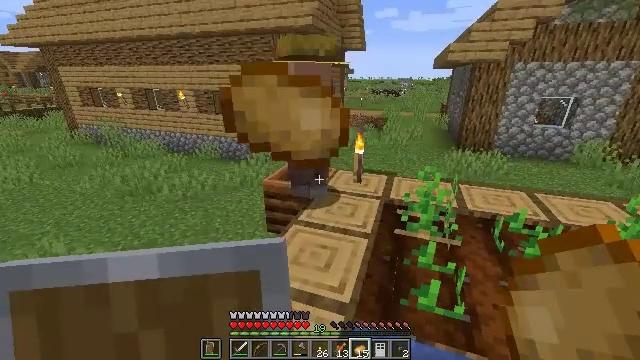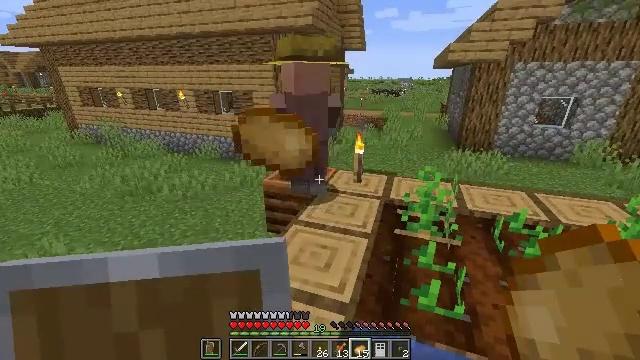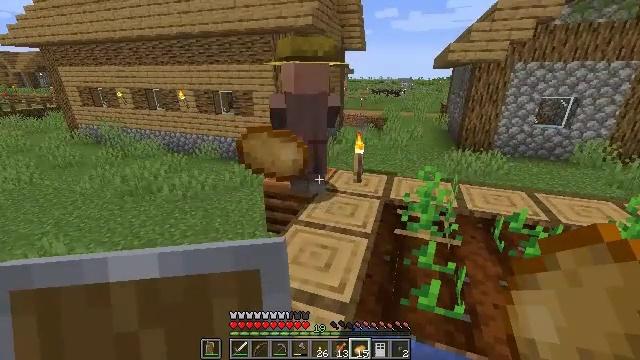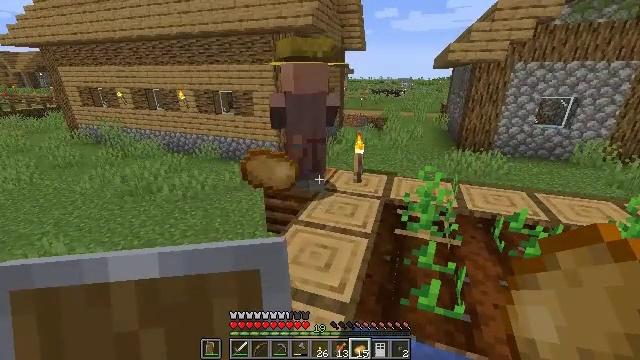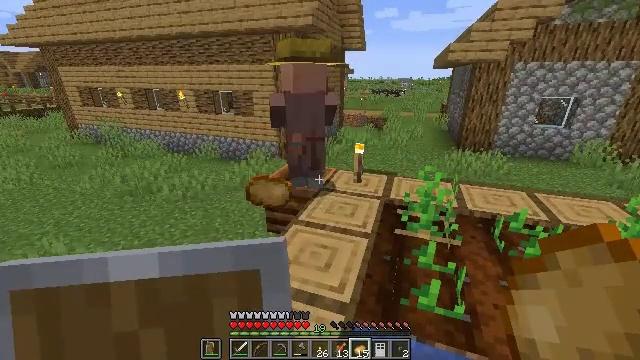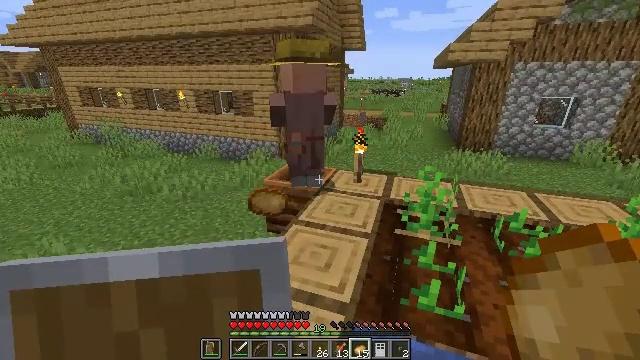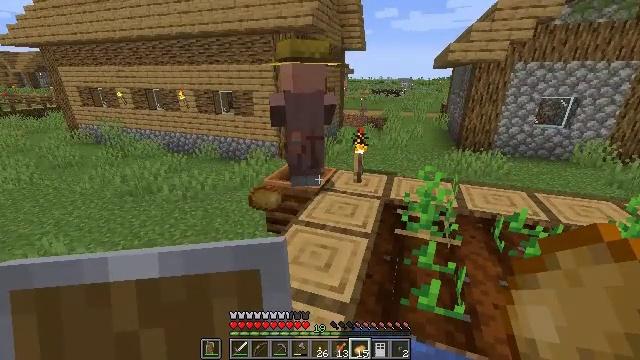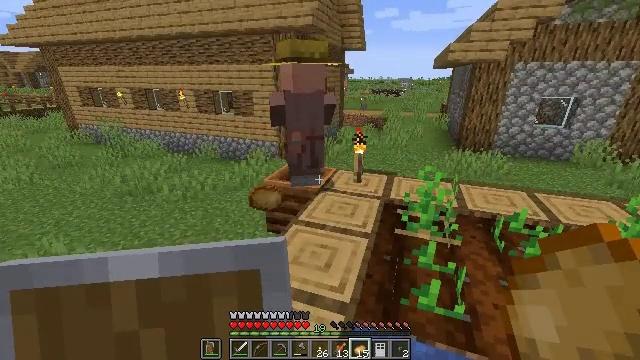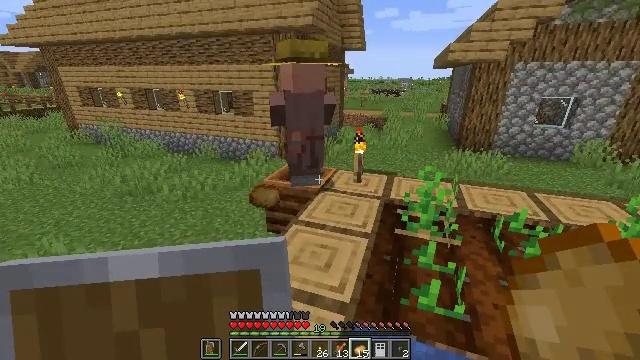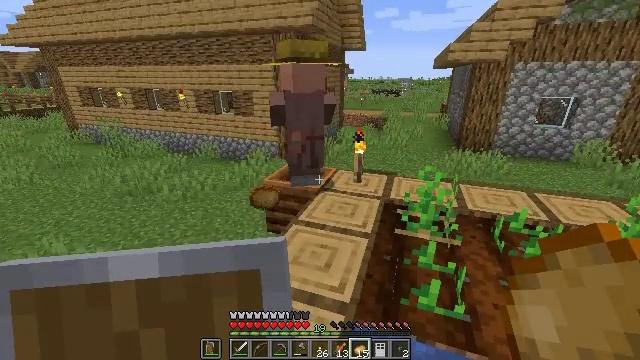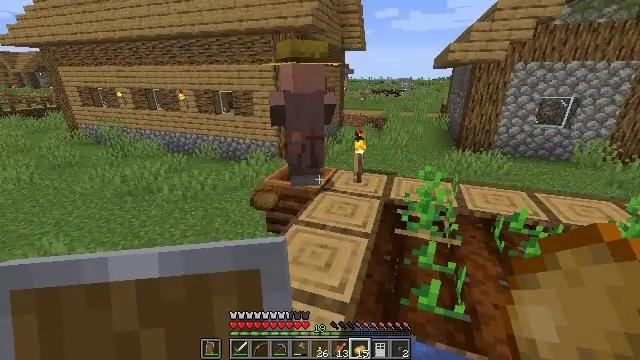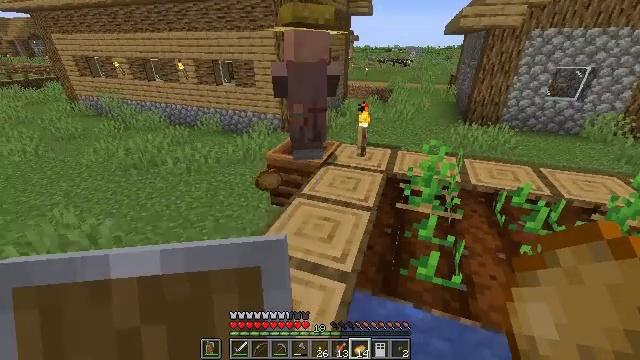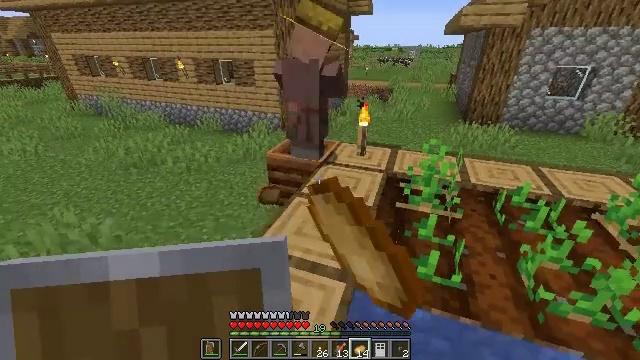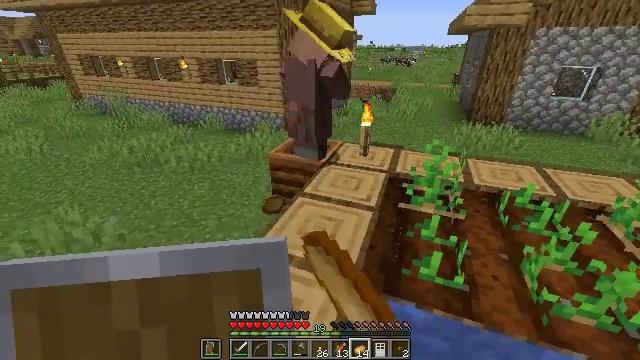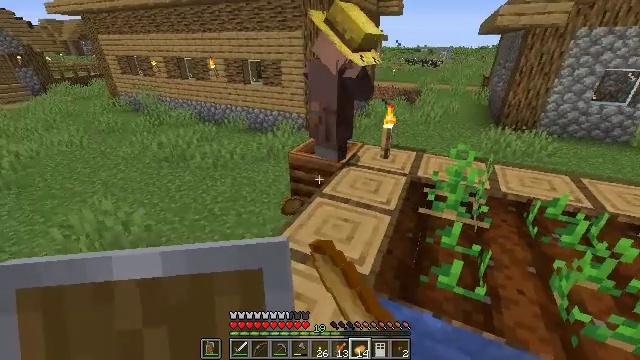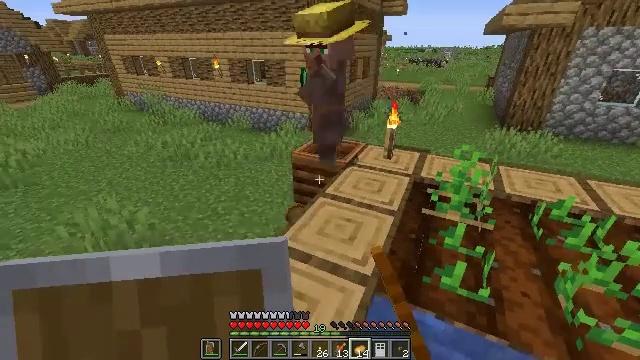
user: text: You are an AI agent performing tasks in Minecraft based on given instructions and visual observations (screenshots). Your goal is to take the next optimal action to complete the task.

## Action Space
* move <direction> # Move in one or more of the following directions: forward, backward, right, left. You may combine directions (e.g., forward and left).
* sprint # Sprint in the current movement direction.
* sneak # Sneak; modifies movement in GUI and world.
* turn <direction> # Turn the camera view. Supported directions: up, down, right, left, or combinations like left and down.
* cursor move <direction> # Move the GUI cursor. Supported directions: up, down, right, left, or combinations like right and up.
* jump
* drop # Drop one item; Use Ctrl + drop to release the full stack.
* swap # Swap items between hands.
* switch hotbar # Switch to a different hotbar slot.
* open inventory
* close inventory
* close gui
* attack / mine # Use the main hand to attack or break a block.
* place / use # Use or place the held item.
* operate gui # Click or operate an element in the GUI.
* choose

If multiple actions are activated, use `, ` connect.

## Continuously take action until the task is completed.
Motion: motion action
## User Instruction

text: Remove a potato from the inventory.
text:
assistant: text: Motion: drop
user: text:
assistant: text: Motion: drop
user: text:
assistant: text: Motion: drop
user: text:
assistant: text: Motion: drop
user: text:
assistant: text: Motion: drop
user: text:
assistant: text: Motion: drop
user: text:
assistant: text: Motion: drop
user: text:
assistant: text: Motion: drop
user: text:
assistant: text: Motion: drop
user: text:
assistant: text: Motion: no_op
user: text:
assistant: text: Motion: turn down, drop
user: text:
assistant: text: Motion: drop
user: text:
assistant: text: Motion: drop
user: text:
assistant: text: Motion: turn left, drop
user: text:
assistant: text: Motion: drop
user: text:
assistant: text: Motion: drop
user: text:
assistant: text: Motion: drop
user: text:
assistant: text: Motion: drop
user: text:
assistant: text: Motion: drop
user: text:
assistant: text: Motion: drop
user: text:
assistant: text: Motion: drop
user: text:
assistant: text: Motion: drop
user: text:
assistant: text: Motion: drop
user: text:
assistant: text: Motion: drop
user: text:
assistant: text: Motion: drop
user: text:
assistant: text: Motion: drop
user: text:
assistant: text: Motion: drop
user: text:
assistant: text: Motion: turn left and down, drop
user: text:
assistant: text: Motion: drop
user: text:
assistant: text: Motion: drop